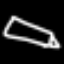
Label: pencil